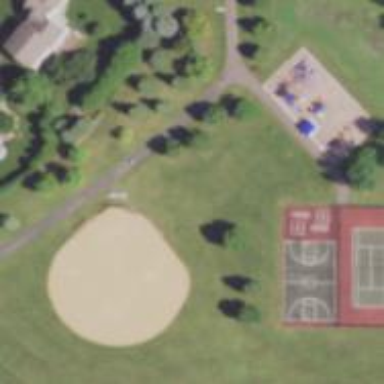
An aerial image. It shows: Recreation ground.